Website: crate-barrel
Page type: address-validator
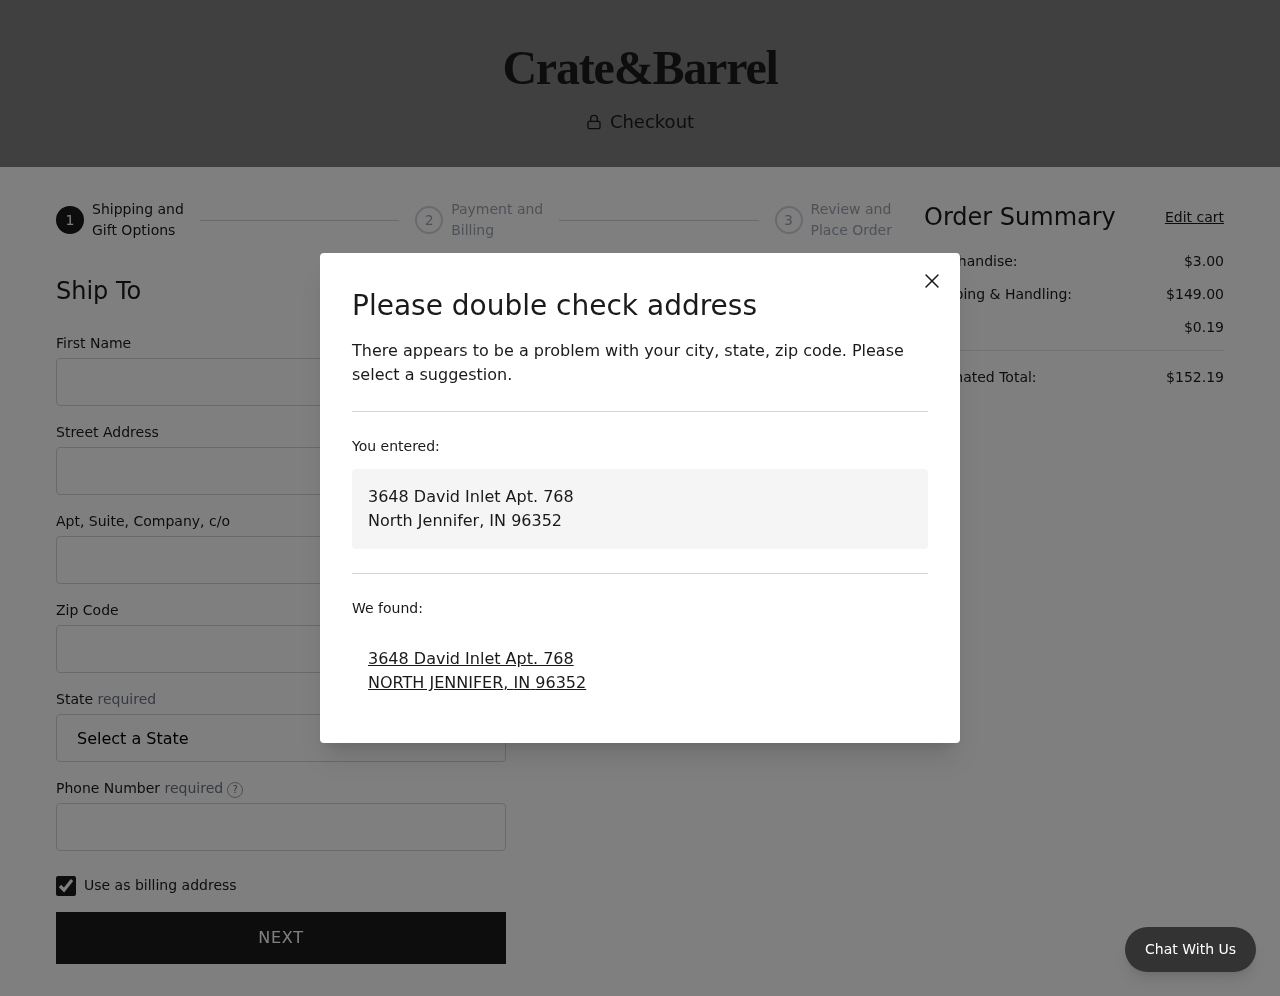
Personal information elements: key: PII_CITY
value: North Jennifer
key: PII_CITY
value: NORTH JENNIFER
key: PII_FIRSTNAME
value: Kayla
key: PII_PHONE
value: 8789847984
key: PII_POSTCODE
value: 96352
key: PII_STATE
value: Indiana
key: PII_STATE_ABBR
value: IN
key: PII_STREET
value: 3648 David Inlet Apt. 768
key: PII_STREET2
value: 817 Christina Lake
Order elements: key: ORDER_SUBTOTAL
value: $3.00
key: ORDER_SHIPPING_COST
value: $149.00
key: ORDER_TAX
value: $0.19
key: ORDER_TOTAL
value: $152.19